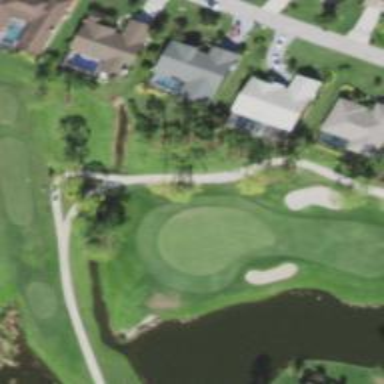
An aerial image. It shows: Footway that doubles as golf path.